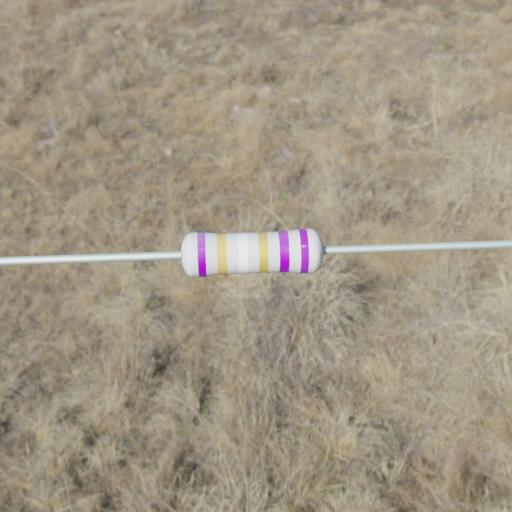
Resistor colour bands (in order): violet, gold, white, gold, violet, violet